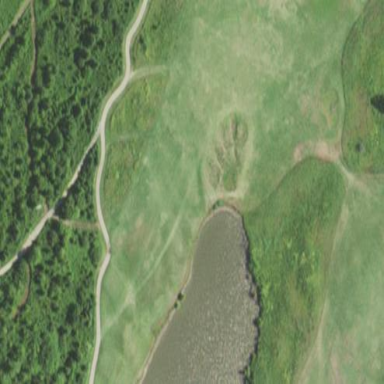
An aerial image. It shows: Rough area on grassy golf course.